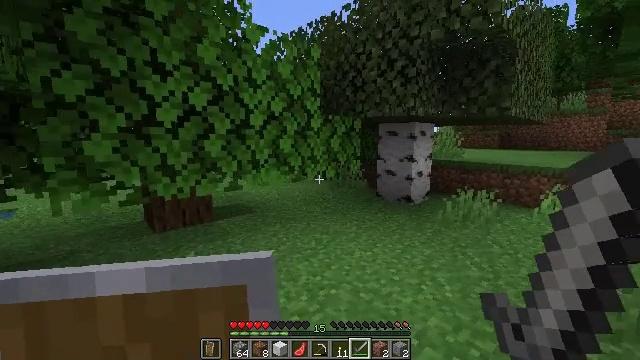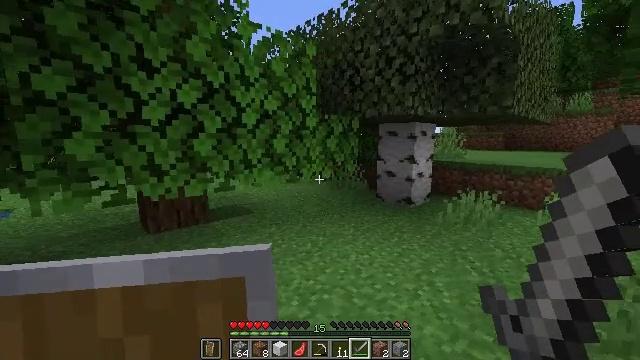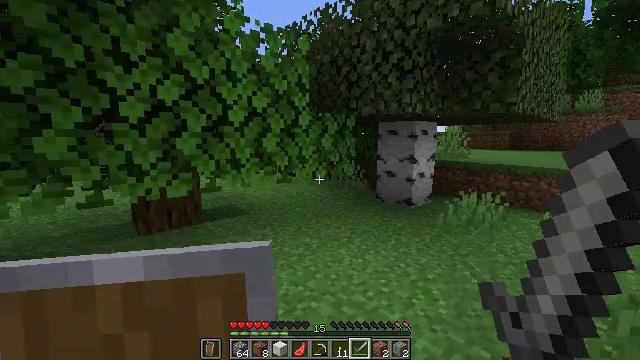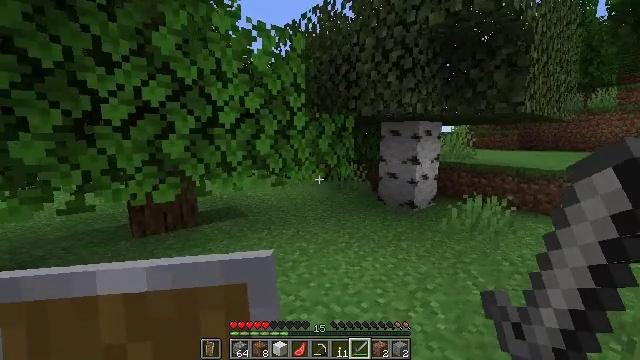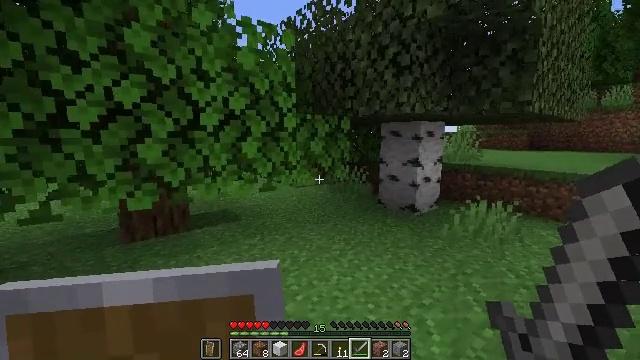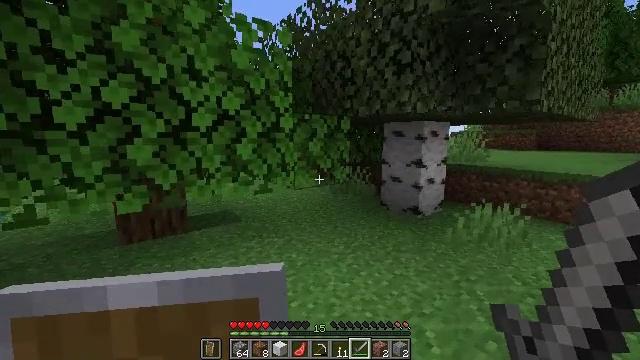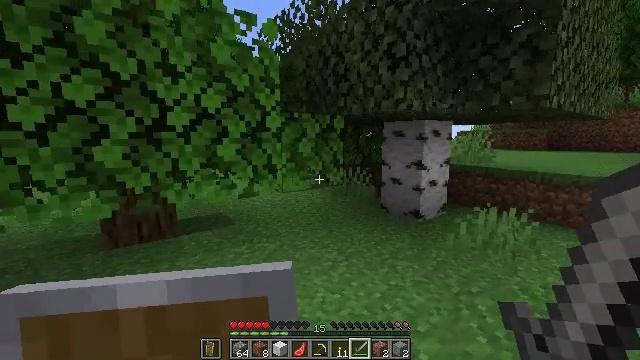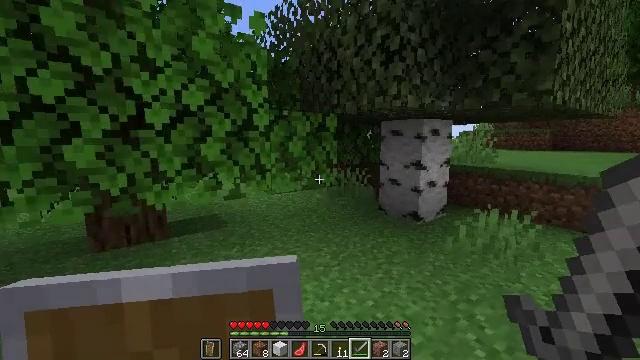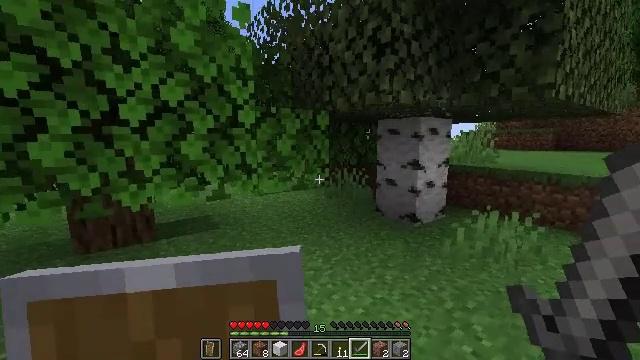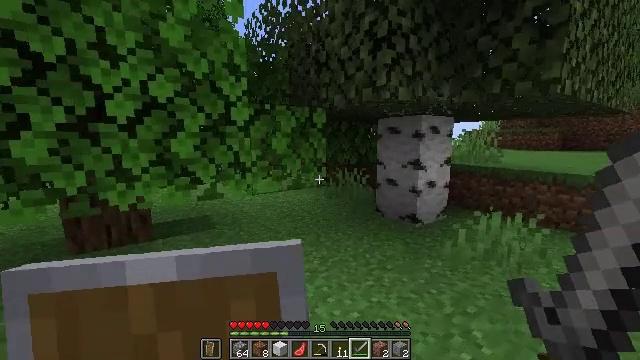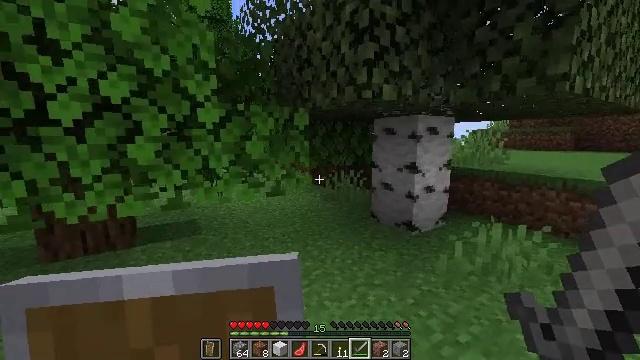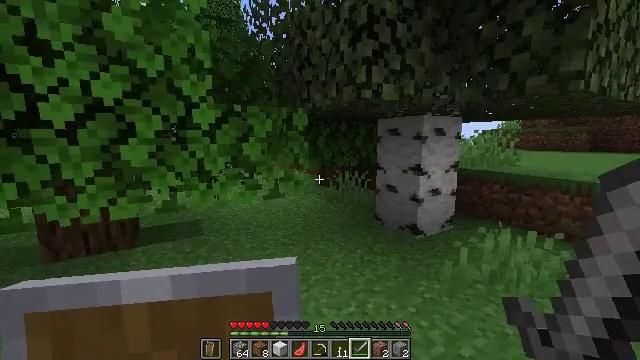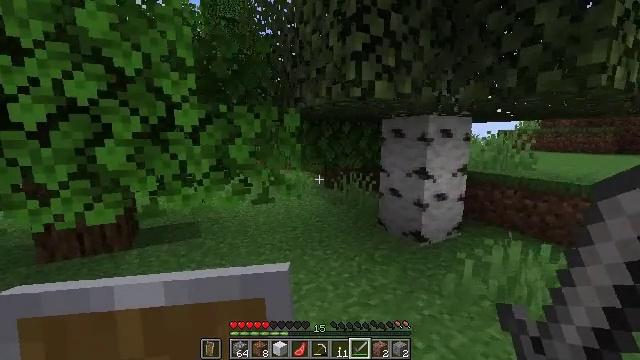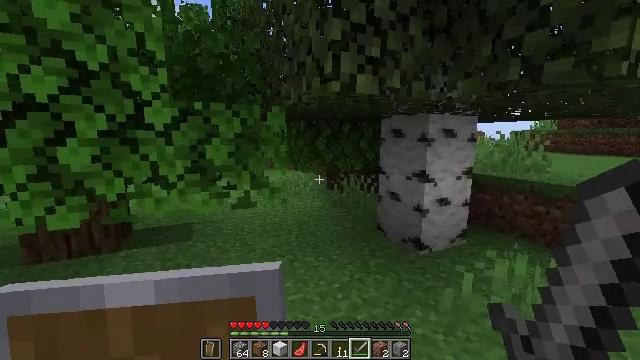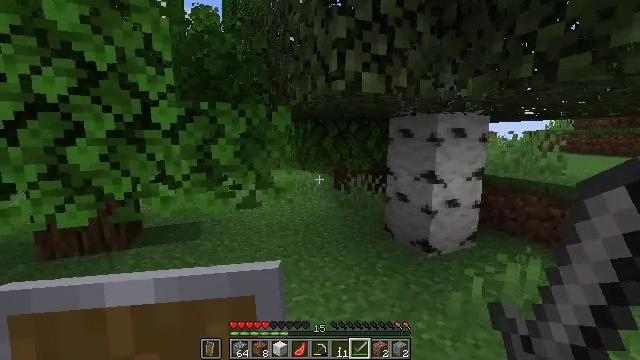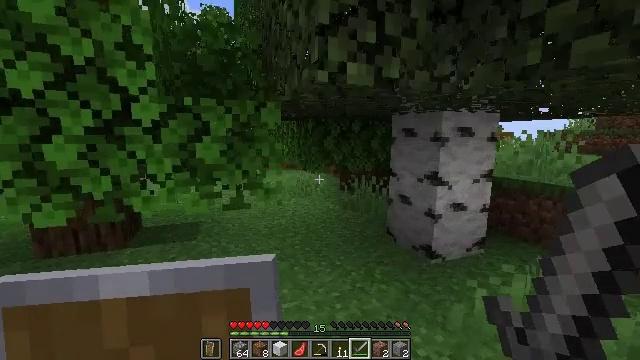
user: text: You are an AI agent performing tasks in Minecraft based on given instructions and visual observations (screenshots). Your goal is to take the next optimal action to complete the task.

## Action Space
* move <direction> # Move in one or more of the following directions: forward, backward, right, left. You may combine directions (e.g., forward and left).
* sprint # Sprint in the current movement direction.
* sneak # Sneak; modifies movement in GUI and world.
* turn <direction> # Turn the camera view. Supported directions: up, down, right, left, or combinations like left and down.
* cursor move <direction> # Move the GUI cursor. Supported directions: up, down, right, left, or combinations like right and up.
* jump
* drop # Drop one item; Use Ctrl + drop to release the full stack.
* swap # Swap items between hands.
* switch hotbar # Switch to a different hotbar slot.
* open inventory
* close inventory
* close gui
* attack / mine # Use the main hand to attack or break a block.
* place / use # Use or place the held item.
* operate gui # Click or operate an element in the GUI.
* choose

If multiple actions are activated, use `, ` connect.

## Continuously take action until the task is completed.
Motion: motion action
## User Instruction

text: Break the poppy plant.
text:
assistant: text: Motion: move forward and move right
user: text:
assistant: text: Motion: move forward and move right, turn left
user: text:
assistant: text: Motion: move forward and move right, turn left
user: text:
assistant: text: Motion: move forward and move right, turn left
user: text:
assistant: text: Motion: move forward and move right, turn left
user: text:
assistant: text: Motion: move forward and move right, turn left
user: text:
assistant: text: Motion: move forward and move right
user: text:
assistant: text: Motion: move forward and move right
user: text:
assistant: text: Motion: move forward and move right
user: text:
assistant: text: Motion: move forward and move right, turn left
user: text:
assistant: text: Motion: move forward and move right, turn left
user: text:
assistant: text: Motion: move forward and move right, turn left
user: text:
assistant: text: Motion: move forward and move right, turn left
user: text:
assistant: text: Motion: move forward and move right, turn left
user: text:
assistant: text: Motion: move forward and move right, turn left
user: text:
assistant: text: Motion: move forward, turn left
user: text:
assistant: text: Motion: move forward, turn left
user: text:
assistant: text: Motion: move forward, turn left
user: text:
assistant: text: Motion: move forward
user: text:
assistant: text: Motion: move forward
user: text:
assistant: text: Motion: move forward
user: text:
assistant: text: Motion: move forward
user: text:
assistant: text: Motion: move forward, turn left
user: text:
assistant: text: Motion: move forward, turn left
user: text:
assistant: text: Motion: move forward, turn left
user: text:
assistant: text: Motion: move forward, turn left
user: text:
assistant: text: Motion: move forward and move right, turn left
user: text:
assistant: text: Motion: move forward, turn left
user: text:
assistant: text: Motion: move forward, turn left
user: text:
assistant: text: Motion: move forward, turn left